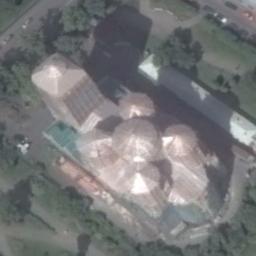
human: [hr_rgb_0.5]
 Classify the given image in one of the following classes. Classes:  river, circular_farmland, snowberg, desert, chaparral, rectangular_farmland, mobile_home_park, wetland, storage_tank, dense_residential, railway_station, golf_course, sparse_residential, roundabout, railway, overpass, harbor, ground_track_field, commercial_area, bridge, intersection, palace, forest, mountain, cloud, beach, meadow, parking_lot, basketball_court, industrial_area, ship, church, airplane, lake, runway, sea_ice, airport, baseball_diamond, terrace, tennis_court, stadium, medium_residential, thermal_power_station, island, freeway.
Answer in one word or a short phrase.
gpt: church